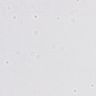
Metastatic tissue present: no